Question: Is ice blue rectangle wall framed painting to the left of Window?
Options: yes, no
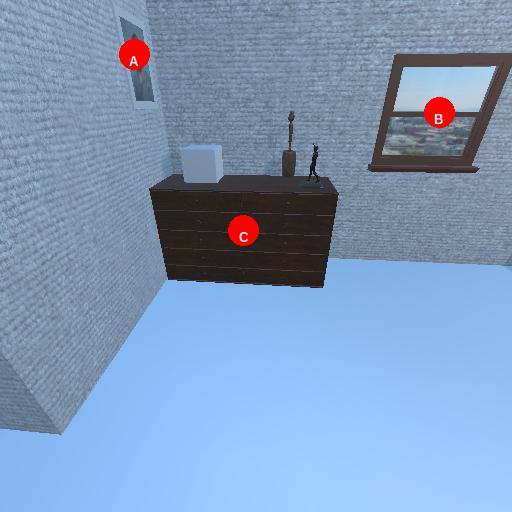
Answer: yes